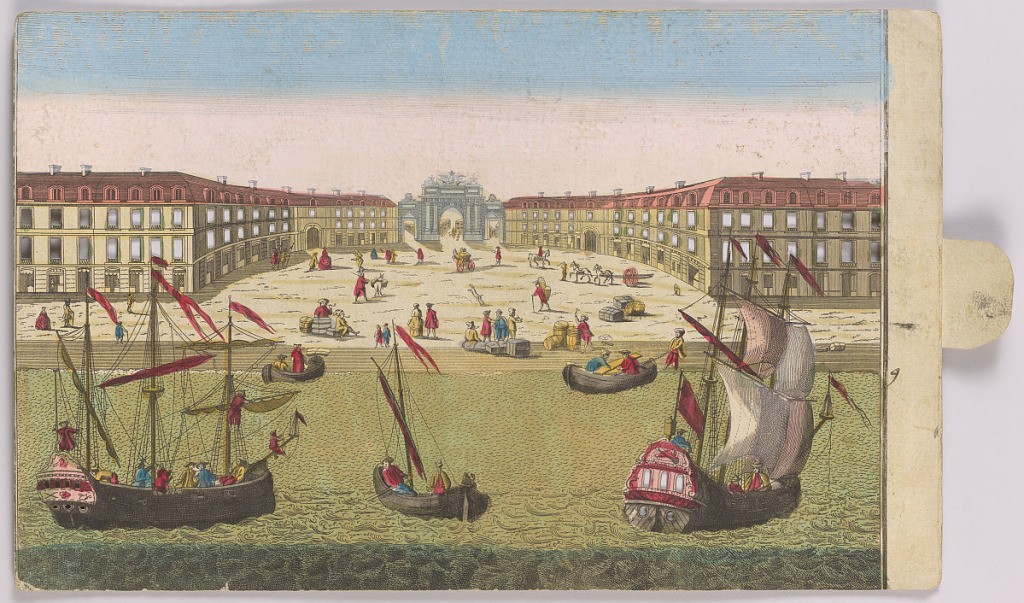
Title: Peep-Show Print
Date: mid-18th century
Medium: Engraving and brush and wash on paper
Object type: Print
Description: Peep-show print